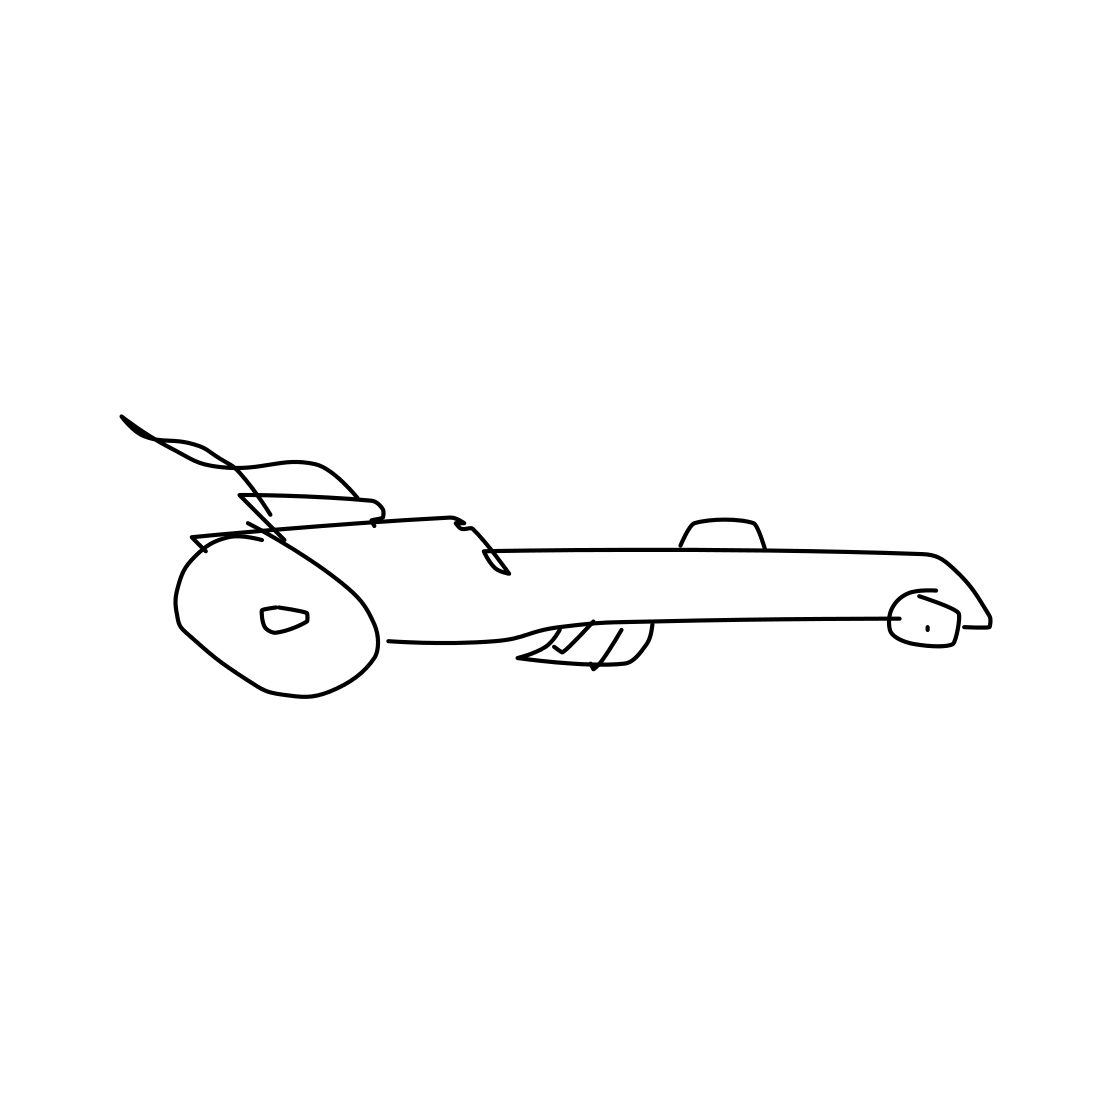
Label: race car